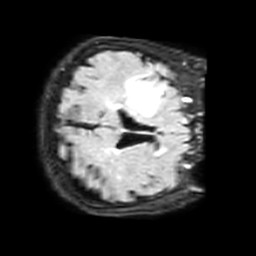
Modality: FLAIR
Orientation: axial
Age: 73
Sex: female
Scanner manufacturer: philips
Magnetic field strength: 1.5 T
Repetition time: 6 s
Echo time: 0.1034 s